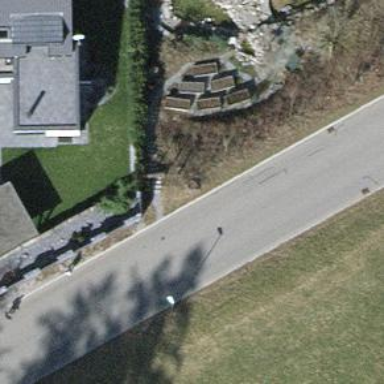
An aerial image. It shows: Hedge acting as barrier.